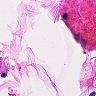
Metastatic tissue present: no